Question: I'm using the current version 2.3 of the Facebook Graph API. I am using the Graph API explorer. I generated an access token for user_likes in the API explorer and granted the API explorer application those rights.
However, when I type:
'''
me?fields=user_likes
'''
in the Url textbox and submit it, I get just the public profile and not the user likes.

I also do not get any errors.
When I try this in code using an access token granted to my ASP.NET MVC web application (in sandbox mode), I get an exception that says:
'''
Facebook.FacebookOAuthException: (OAuthException - #100) (#100)
Tried accessing nonexisting field (user_likes) on node type (User)
at
Facebook.FacebookClient.ProcessResponse(HttpHelper httpHelper, String responseString, Type resultType, Boolean containsEtag, IList'1 batchEtags)
at
Facebook.FacebookClient.Api(HttpMethod httpMethod, String path, Object parameters, Type resultType)
at
Facebook.FacebookClient.Get(String path, Object parameters, Type resultType) at
Facebook.FacebookClient.Get(String path, Object parameters)
at
Facebook.FacebookClient.Get(String path)
at
OAuthFacebookExample.Controllers.HomeController.FacebookCallback()
in
c: emp\OAuth
nd\OAuthFacebookExample\OAuthFacebookExample\Controllers\HomeController.cs:line
'''
Here's the relevant code snippet:
'''
dynamic userInfo =
client.Get("/me?fields=id,first_name,last_name,email,user_likes");
'''
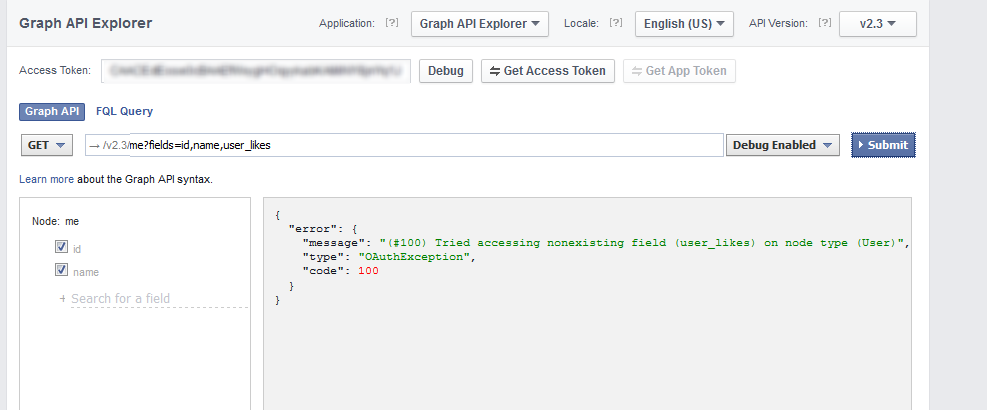
Answer: me?user_likes is not a valid endpoint. I think you wanted to use me?fields=user_likes which is also invalid (there is no field called user_likes)
Please check out Facebook docs for user likes:
<URL>
As you can see, the endpoint you want to call is me/likes.
I hope it helps.